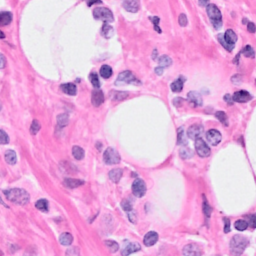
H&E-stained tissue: Breast